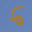
Label: 5